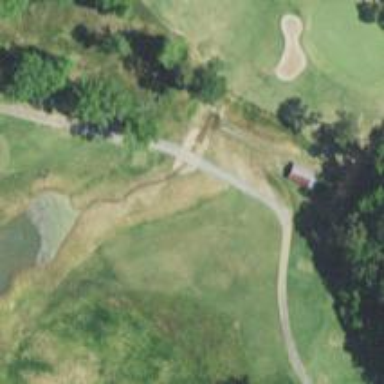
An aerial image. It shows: Service road designated as golf cart path.